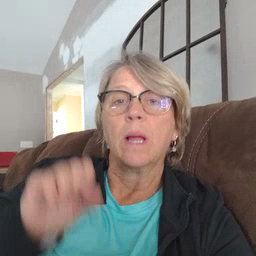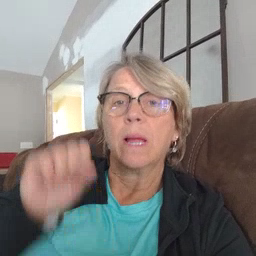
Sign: brown